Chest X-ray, AP view. Patient: 48 years old, sex F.
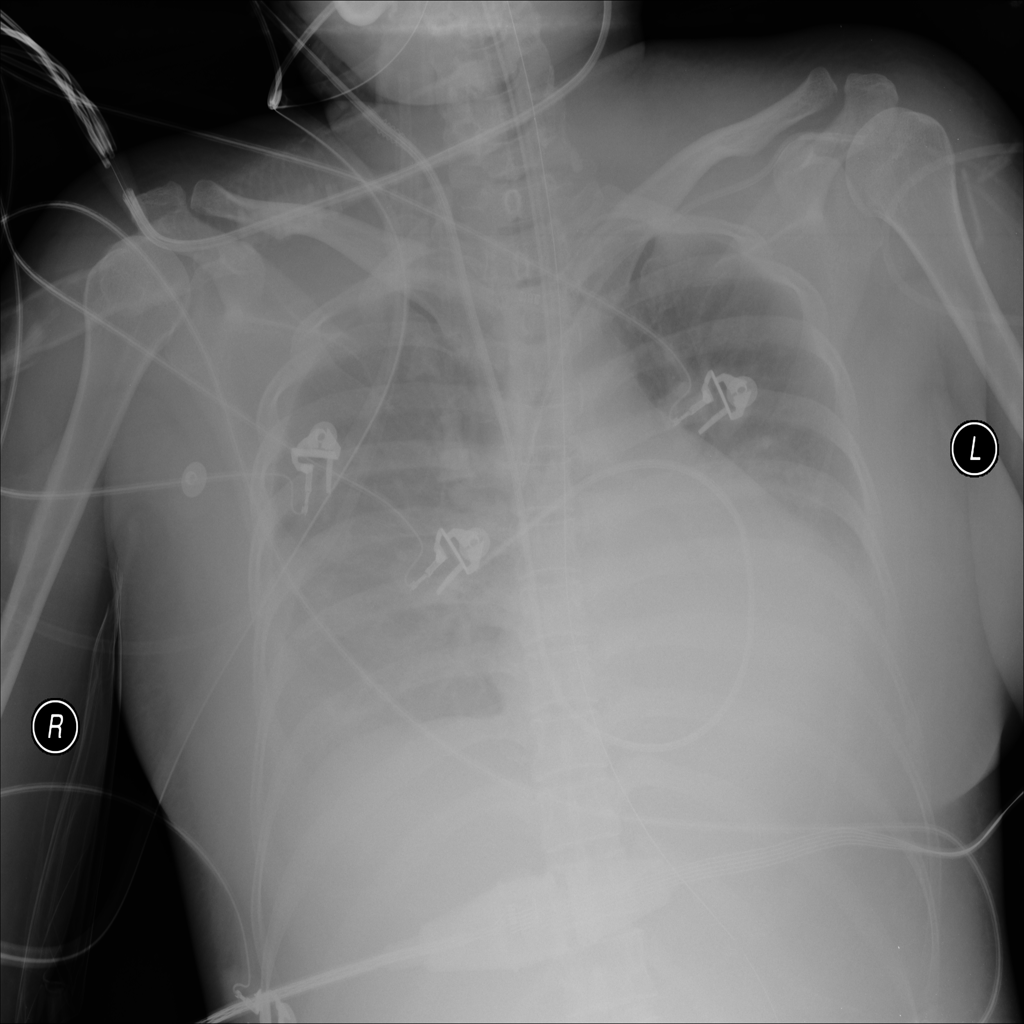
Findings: Edema, Infiltration